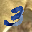
Label: 3